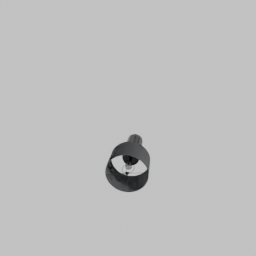
Label: lighting